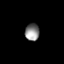
Tissue: prostate
Cell type: T cells
Senescence score: 0.7806
Nuclear area (px): 239
Mean DAPI intensity: 136.477